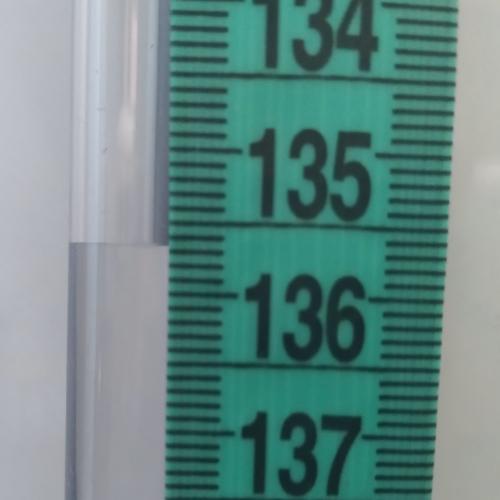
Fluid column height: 135.7 cm